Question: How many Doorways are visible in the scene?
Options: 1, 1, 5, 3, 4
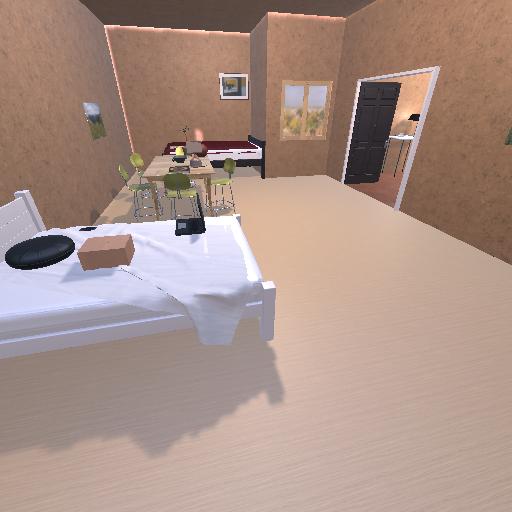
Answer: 1